Question: I am working on Email Campaign Manager reports sections and I am unable to understand few things in reports.
- - - -
Please see attached screenshot.

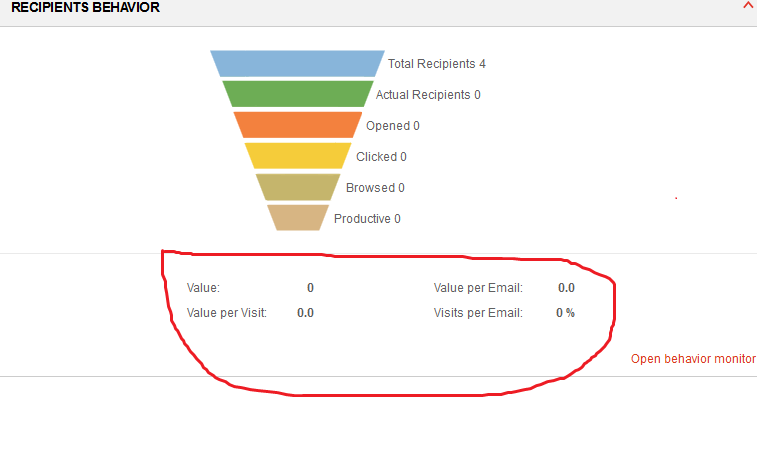
Answer: I suspect this may not entirely answer your question, but from the <URL>:
> - The average value that a message has generated. - The value per visit this message generated. - The average number of visits to the website that a message induced.
So that leads to the next logical question: What is "'value'"? Value is something that you define from within Sitecore. You score your content and assign value to it. Content that is deemed more important for the business will have a higher value than content that is not as important. When a user visits your site as a result of an ECM email, DMS tracks the visit and as they navigate around content that has value associated with it, the value is accumulated.
Check out the <URL> for more information on assigning value to your content.
Hope this helps a bit.